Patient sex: M
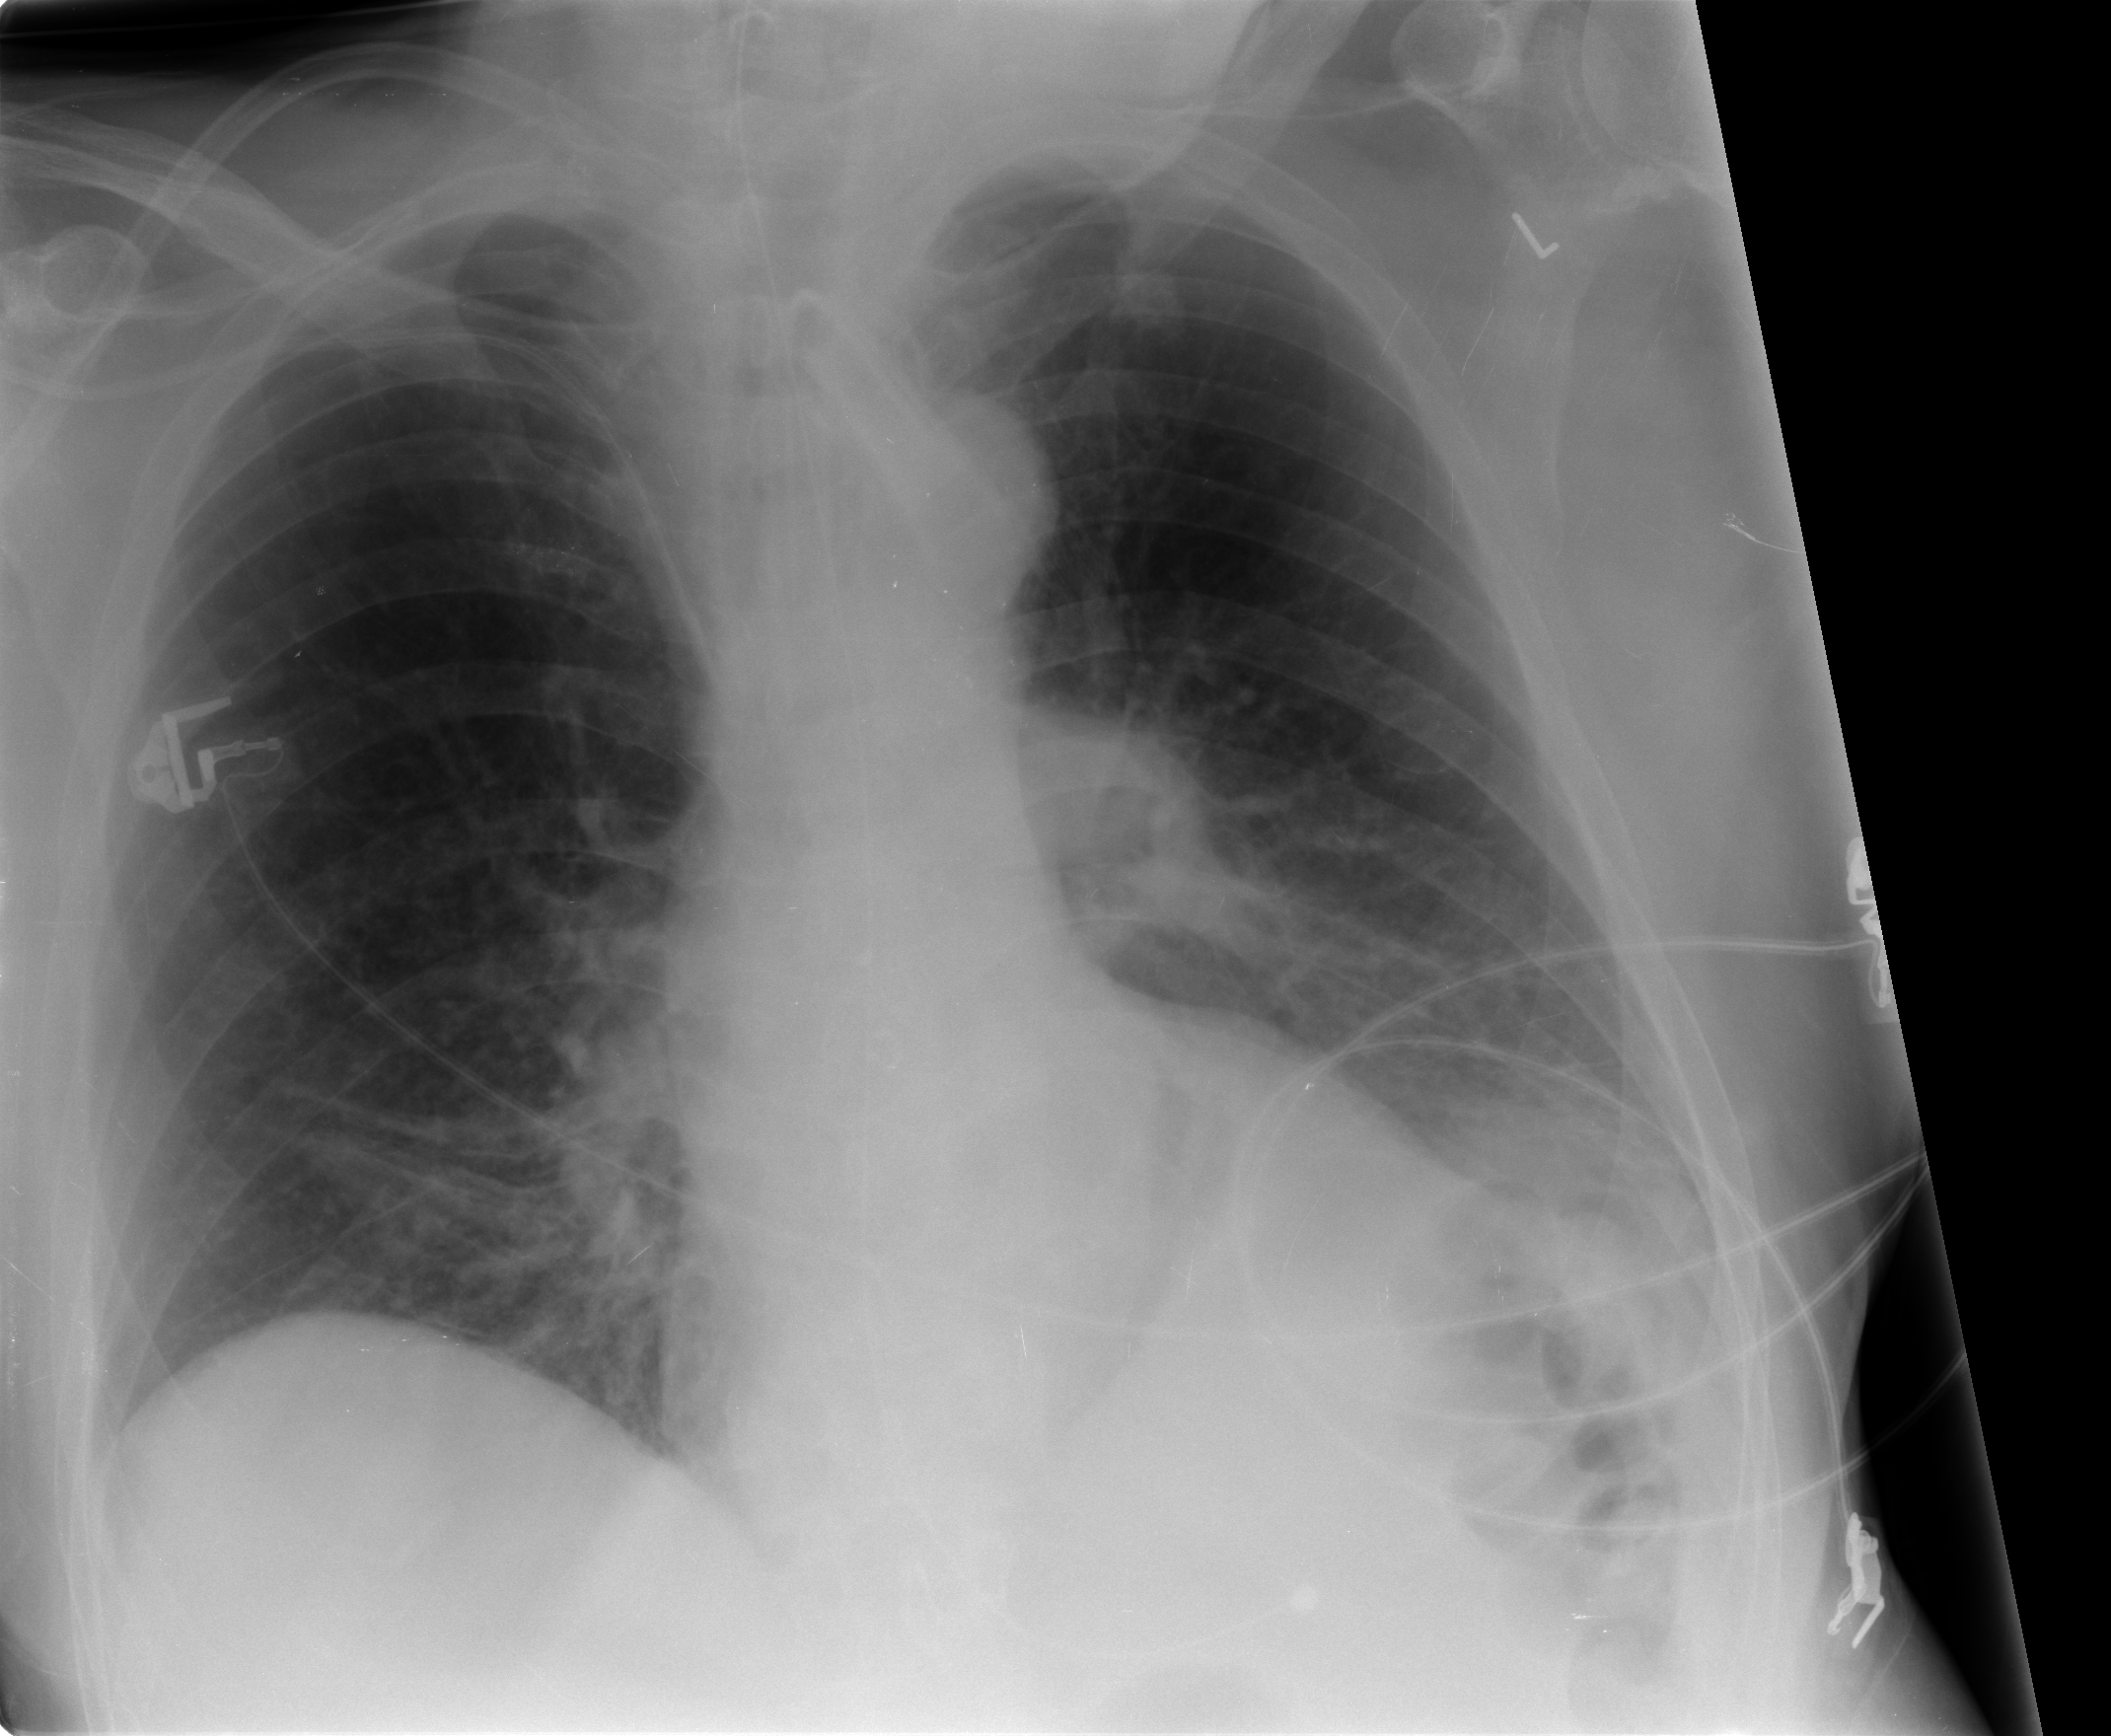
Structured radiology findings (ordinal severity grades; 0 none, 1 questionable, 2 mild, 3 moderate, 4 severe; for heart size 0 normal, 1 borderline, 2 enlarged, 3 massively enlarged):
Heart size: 1
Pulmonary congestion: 0
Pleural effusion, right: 0
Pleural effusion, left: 1
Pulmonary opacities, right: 0
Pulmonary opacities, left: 1
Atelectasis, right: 2
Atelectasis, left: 2